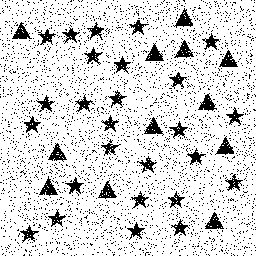
Squares: 0
Triangles: 12
Stars: 26
Total shapes: 38